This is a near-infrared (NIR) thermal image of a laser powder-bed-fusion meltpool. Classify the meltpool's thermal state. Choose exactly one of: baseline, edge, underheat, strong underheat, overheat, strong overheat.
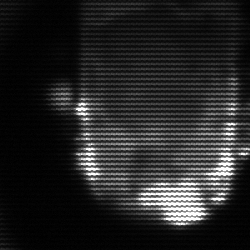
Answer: baseline